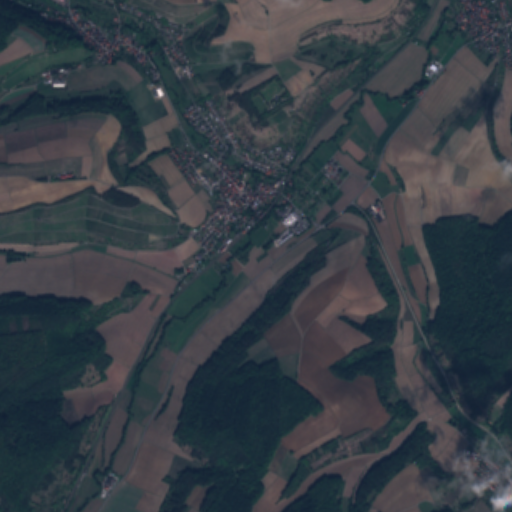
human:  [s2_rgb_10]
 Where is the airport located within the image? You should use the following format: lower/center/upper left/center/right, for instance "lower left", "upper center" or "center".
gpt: The airport is located in the upper left of the image.
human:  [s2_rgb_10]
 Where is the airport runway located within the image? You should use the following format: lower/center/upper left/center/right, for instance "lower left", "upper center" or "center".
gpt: The airport runway is located in the upper left of the image.
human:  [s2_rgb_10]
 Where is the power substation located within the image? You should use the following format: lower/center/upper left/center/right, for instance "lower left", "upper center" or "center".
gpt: The power substation is located in the upper right of the image.
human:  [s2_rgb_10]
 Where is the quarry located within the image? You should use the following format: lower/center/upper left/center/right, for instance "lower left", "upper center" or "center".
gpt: There is no quarry in the image.